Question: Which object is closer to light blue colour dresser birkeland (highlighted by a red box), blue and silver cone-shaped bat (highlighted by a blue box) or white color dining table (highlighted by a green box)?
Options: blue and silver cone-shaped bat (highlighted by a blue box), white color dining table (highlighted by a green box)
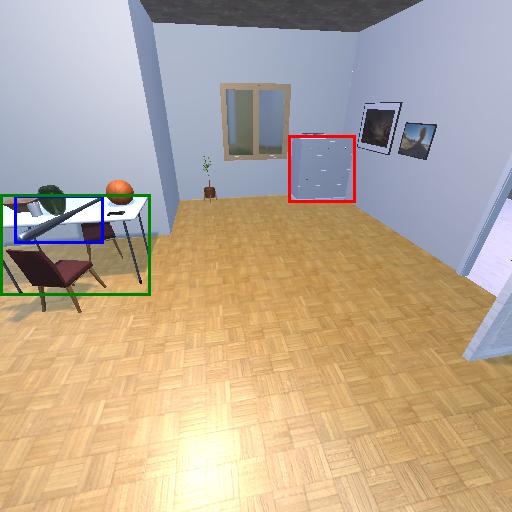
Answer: blue and silver cone-shaped bat (highlighted by a blue box)